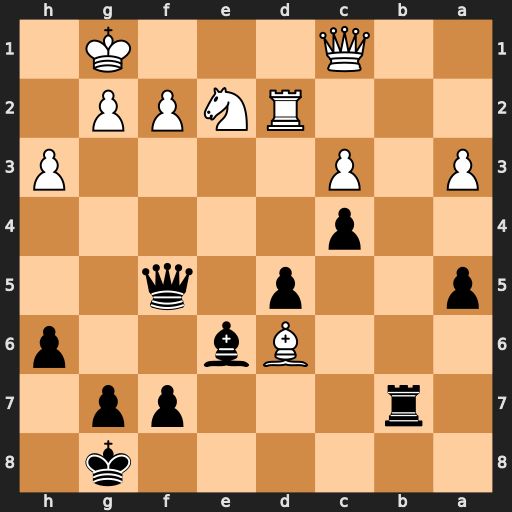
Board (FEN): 6k1/1r3pp1/3Bb2p/p2p1q2/2p5/P1P4P/3RNPP1/2Q3K1
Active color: b
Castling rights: -
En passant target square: -
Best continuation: Rb1 Rd1 Rxc1